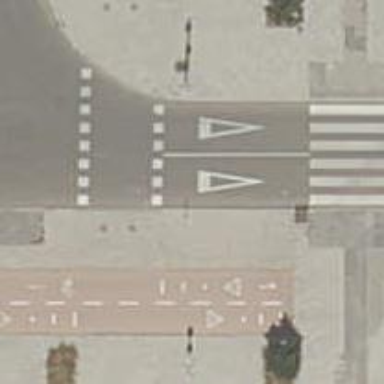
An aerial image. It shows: Cycleway.